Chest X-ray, PA view. Patient: 52 years old, sex F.
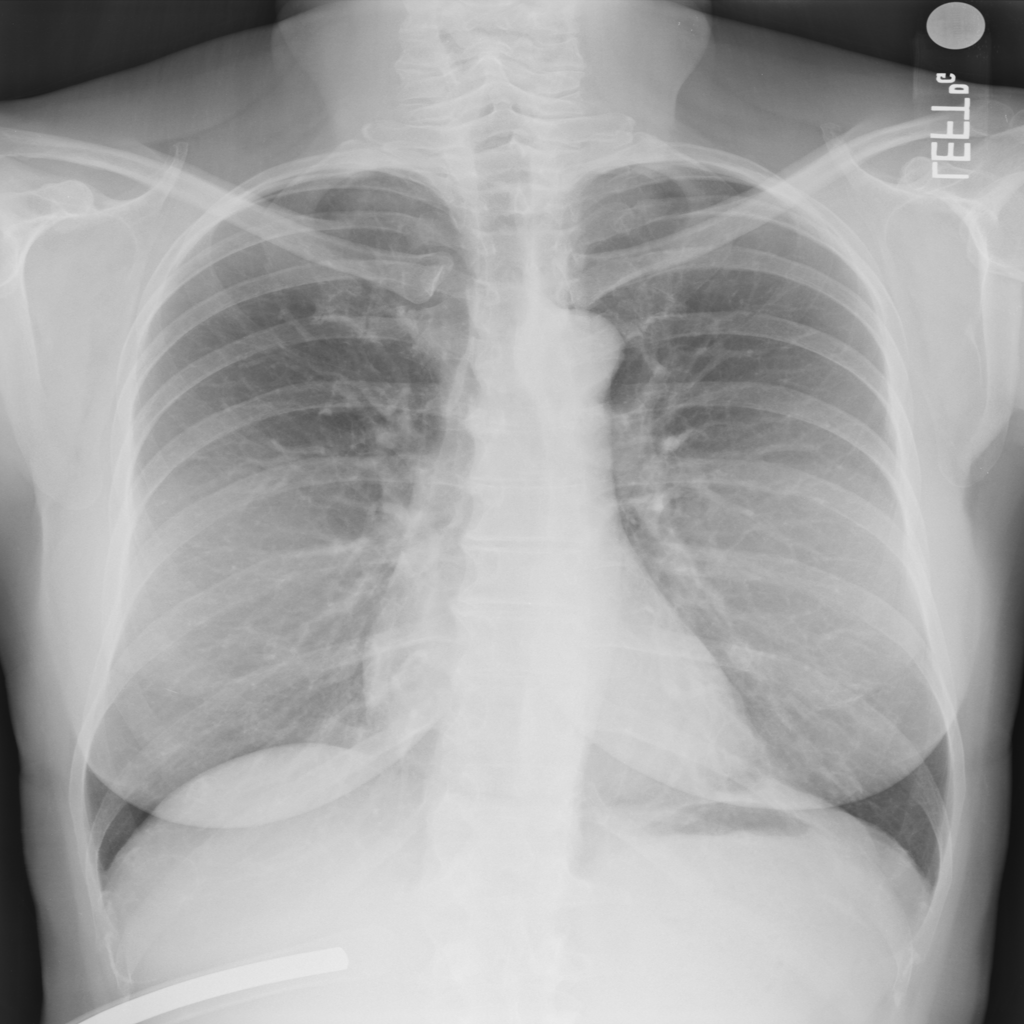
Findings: No Finding